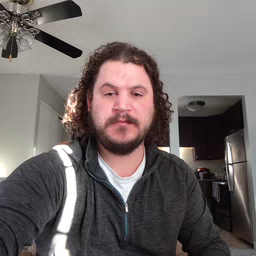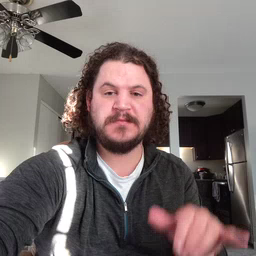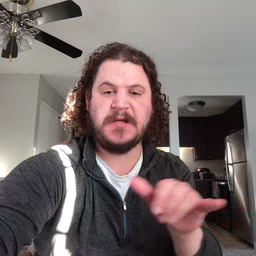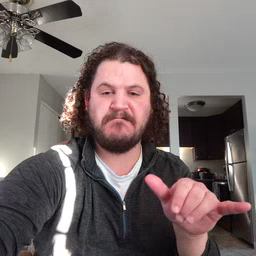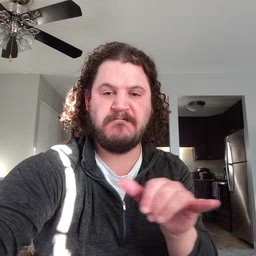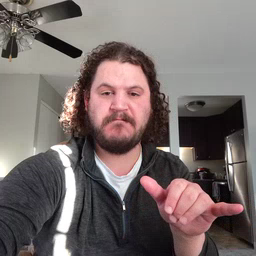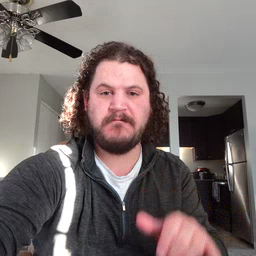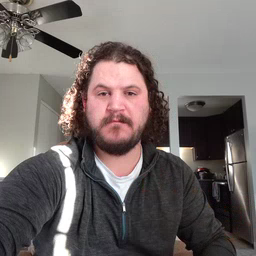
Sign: same